Question: I have a completely fresh installation of Firefox 22.0 on Windows 7 and I just opened a website.
The website appeared to be zoomed (fonts as well as images) so I hit Strg+0 with no effect. I tried other websites and it was the same - they were all zoomed.
Compared with Chrome where everything is looking fine, in Firefox images and fonts are magnified!
Any pointers on what is going on here? How can I switch this off?

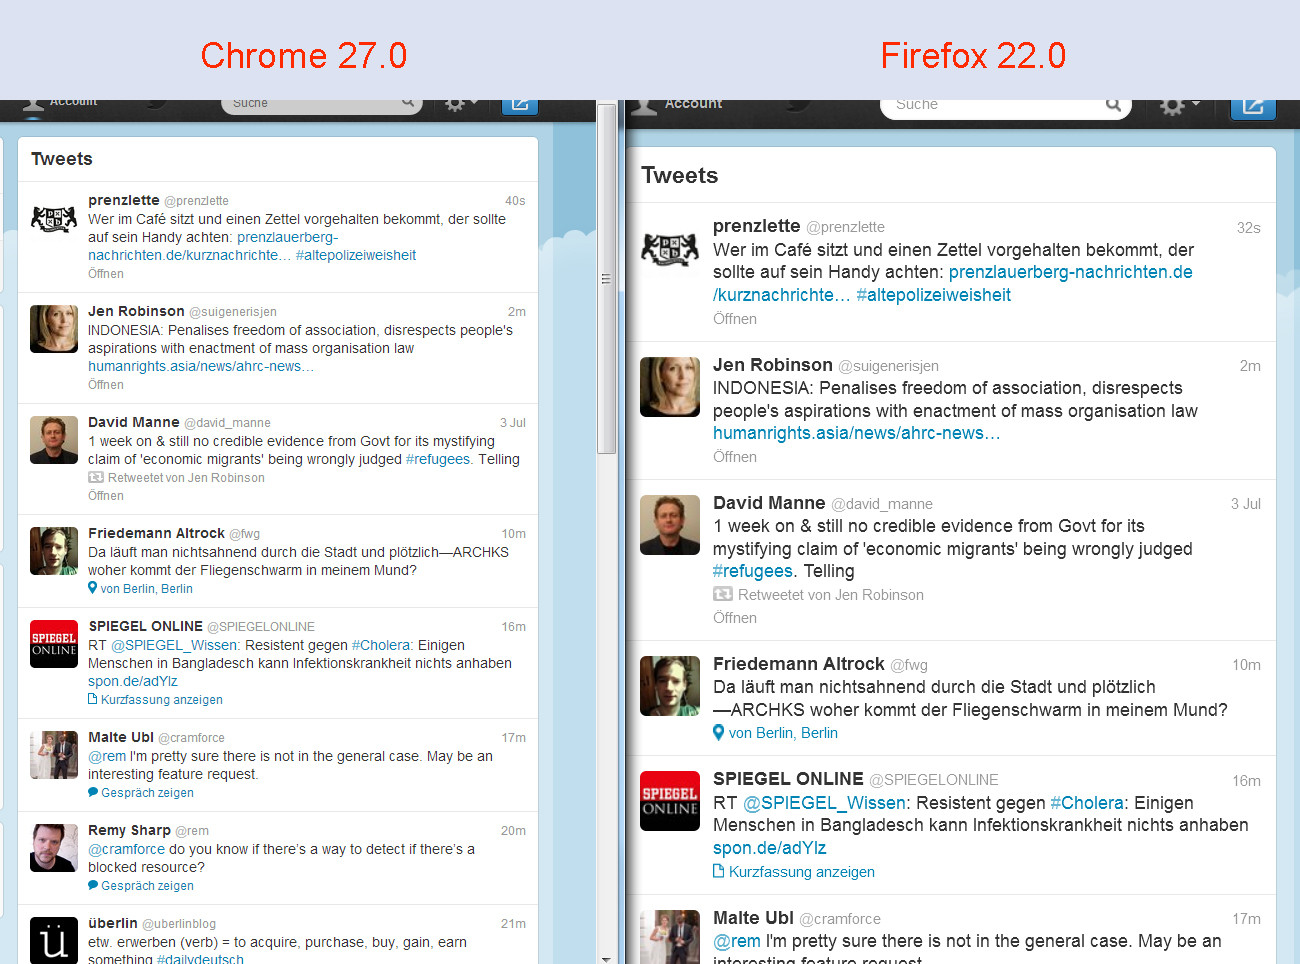
Answer: It seems that this behavior is caused by the fact that from version 22 Firefox takes into account the font size set in the OS (e.g. "125%" corresponding to 120dpi). There is some info on Mozilla support forums:
<URL>
<URL>